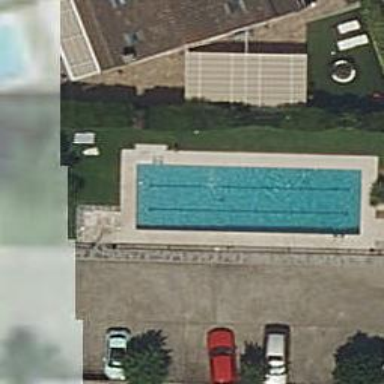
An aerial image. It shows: Swimming pool located in leisure land.